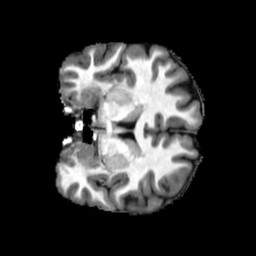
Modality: T1w
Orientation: coronal
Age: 22
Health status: healthy
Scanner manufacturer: philips
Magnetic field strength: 3 T
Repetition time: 0.007809 s
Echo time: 0.003594 s